Question: I have a table like
with a composite key of 'patientid, admissiondate, dischargedate'.
Notice that 'patientID 6' has a 'dischargedate' of 10/21 and an 'admissiondate' of 10/22.
Also 'patientID 11' has a 'dischargedate' of 2/20 and an 'admissiondate' of 6/14.
There is no limit to the number of times a 'patientID' can be in the database.
How can I get a list of all the instances where an 'admissiondate' was 3 or less days greater than the previous 'dischargedate'? ('patientid 6' fits this bill). It can't be right self join multiple times. I have
'''
select patientid, p.admissiondate, p.dischargedate
from Patient as p
where patientid in
(
select patientid
from Patient p2
group by patientid
having count(*) > 1
)
order by patientid, admissiondate
'''
To get a list of all people seen more than once. How can I make sure that 'admissionDate' is within three days after 'dischargedate'? (from the previous row in this example).
I can't do a simple 'datediff(dd,admissiondate, dischargedate)' because I'm not worried about the 'datediff' on any one visit, just that the NEXT 'admissiondate' came within three days of the previous 'dischargedate'
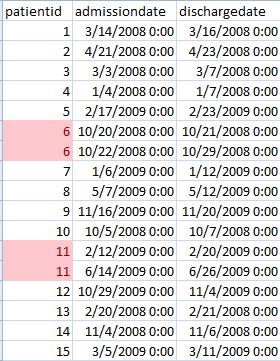
Answer: '''
;with cte as
(
-- get admission dates by patient in order
select *, ROW_NUMBER() over (partition by PatientID order by AdmissionDate) as AdOrd
from patient
)
-- find the gaps between adjacent admissions
select admissions.patientid, discharges.dischargedate, admissions.admissiondate
from cte admissions
inner join cte discharges on discharges.patientid=admissions.patientid
and discharges.AdOrd = admissions.AdOrd-1
where DATEDIFF(D,discharges.dischargedate,admissions.admissiondate )<=3
'''